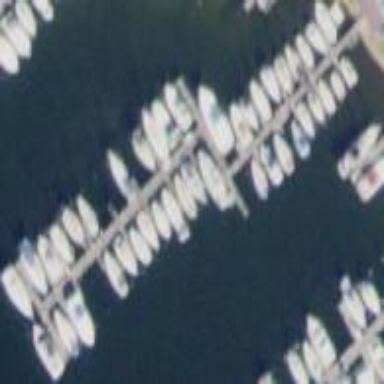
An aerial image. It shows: Man-made pier.